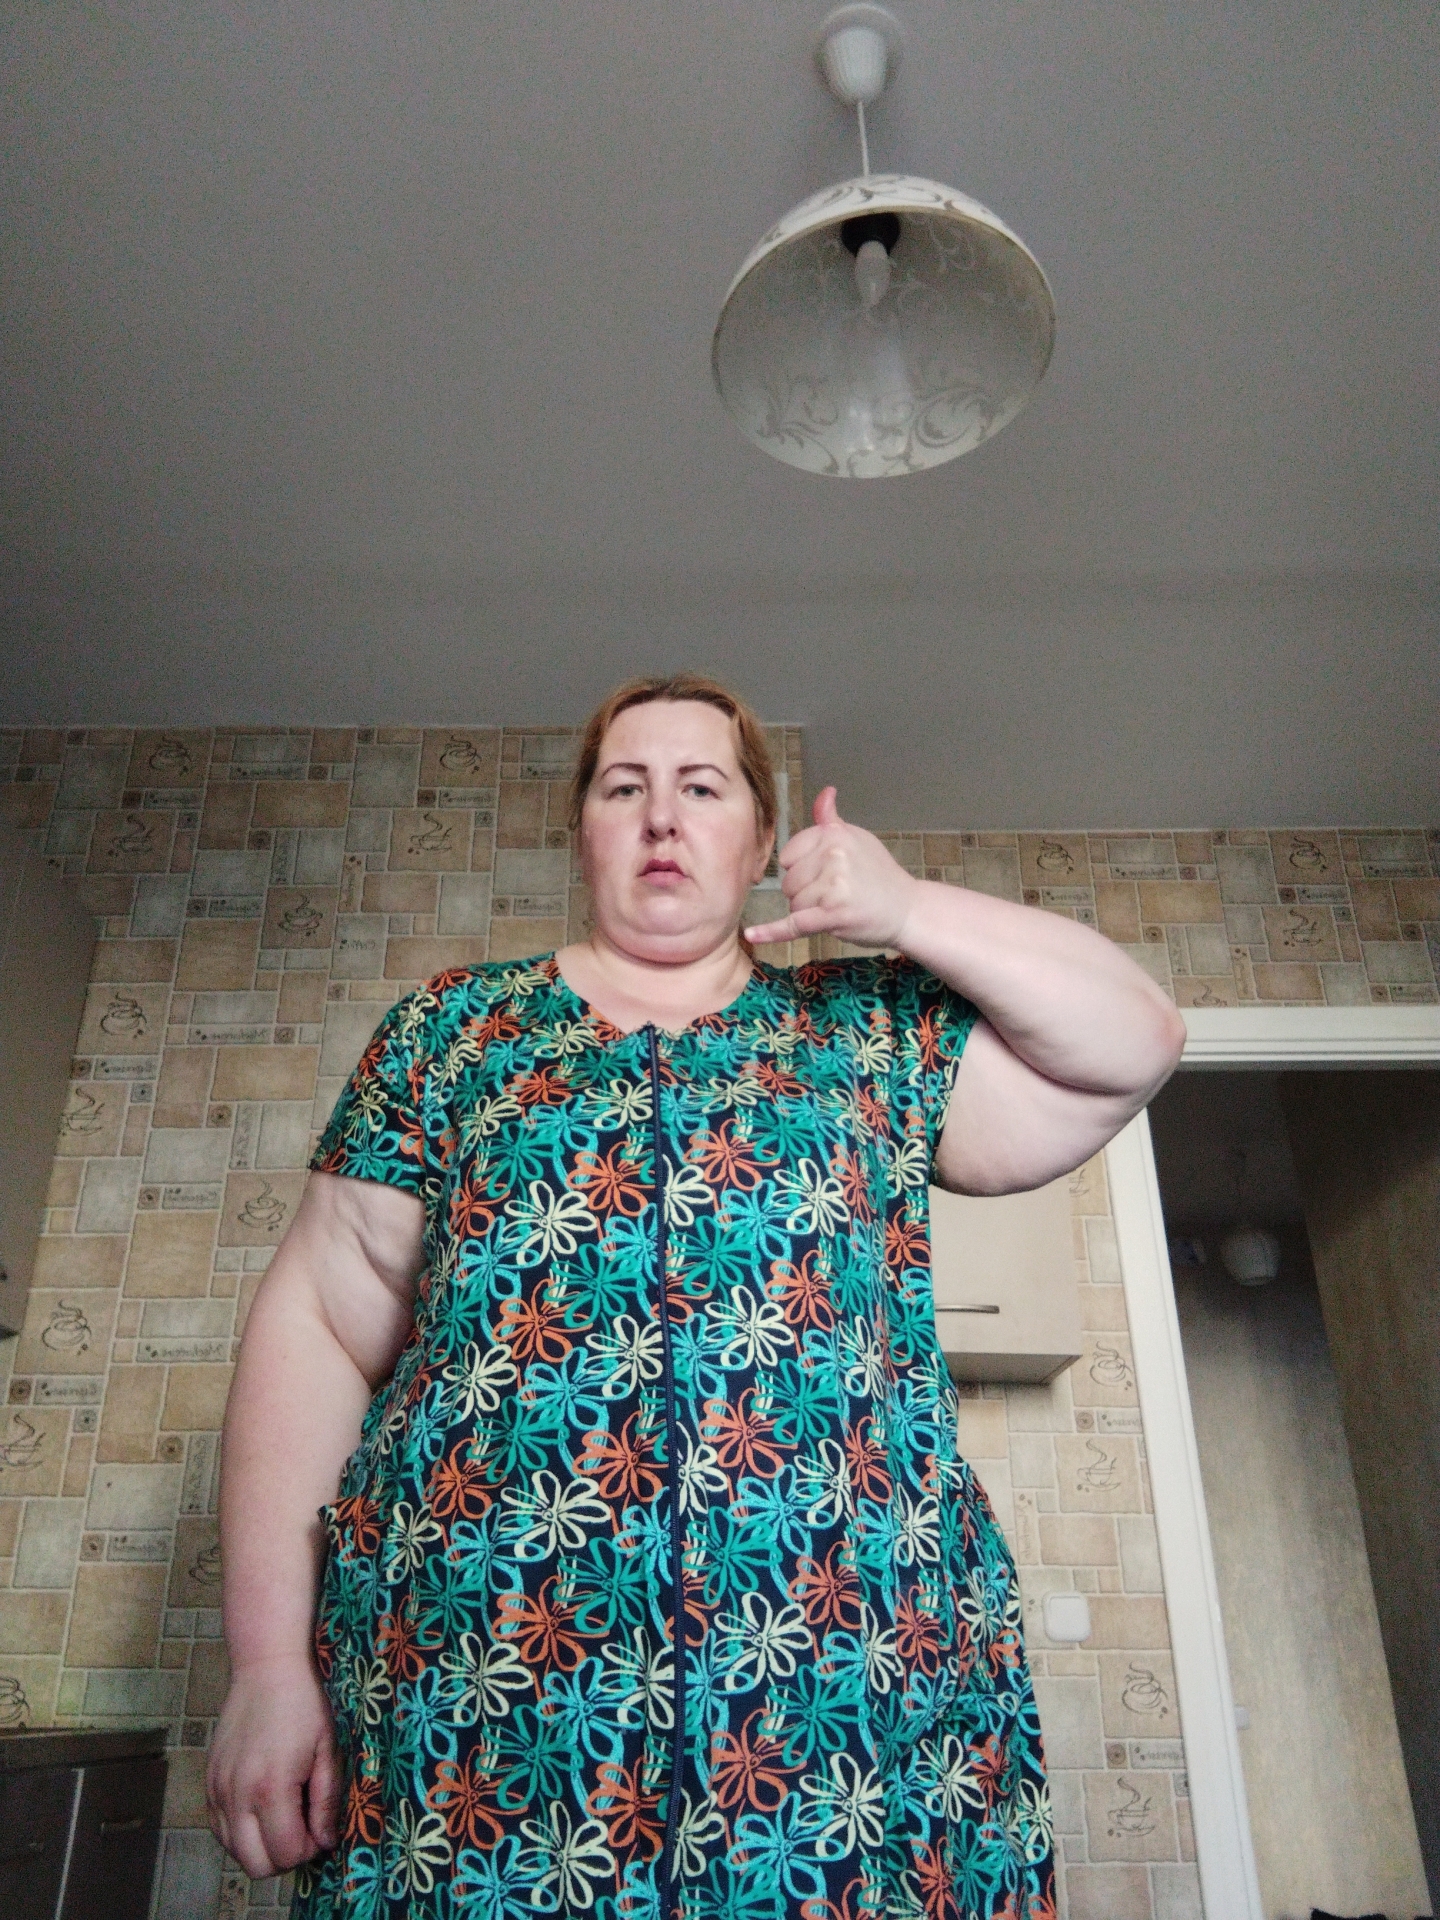
Label: noise